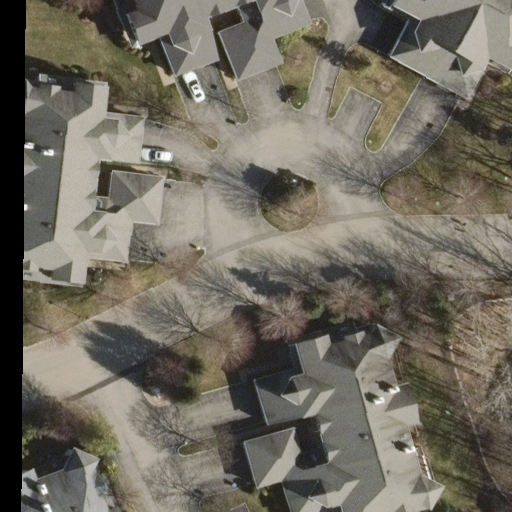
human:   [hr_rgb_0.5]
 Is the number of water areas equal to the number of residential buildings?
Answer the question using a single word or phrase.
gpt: no

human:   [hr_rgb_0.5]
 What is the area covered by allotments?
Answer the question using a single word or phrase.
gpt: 0m2

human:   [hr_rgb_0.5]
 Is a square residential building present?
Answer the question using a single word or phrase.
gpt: no

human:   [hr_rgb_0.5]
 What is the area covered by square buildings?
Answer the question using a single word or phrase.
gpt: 0m2

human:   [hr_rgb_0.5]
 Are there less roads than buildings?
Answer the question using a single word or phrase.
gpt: yes

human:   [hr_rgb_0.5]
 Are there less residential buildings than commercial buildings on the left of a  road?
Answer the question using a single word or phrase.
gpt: no

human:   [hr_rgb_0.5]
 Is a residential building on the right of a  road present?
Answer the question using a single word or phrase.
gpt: yes

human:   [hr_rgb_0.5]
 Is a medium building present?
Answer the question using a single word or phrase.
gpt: yes

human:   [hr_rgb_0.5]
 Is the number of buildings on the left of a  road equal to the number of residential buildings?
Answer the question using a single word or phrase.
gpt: no

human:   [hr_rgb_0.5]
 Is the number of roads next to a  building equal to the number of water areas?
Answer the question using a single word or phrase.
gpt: no

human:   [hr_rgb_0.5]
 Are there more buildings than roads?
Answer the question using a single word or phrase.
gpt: yes

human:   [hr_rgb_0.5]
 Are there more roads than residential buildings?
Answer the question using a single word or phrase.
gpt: no

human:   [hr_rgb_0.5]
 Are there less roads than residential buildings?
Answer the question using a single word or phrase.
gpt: yes

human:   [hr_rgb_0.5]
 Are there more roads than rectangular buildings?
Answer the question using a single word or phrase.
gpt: yes

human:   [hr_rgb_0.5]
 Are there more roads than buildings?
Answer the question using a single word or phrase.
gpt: no

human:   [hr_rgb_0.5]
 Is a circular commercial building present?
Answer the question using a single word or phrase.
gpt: no

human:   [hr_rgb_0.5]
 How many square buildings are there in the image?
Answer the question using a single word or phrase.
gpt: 0

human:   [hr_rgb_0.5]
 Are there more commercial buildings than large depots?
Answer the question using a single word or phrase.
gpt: no

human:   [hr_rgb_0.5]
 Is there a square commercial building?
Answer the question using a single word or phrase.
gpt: no

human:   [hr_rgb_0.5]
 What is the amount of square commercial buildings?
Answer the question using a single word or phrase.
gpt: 0

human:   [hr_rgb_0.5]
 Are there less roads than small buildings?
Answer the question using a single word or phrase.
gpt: no

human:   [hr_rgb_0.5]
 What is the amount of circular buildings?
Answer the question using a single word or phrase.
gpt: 0

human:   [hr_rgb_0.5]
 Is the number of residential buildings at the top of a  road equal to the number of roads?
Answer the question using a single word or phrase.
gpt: no

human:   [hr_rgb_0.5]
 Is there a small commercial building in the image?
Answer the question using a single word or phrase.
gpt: no

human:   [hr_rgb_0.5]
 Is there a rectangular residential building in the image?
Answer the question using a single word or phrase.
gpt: yes

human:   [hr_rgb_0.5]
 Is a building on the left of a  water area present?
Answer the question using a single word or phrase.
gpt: no

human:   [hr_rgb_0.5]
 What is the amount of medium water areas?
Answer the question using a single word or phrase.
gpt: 0

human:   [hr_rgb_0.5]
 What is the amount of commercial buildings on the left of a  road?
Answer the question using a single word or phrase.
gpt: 0

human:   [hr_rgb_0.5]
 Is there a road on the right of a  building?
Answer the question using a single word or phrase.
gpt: yes

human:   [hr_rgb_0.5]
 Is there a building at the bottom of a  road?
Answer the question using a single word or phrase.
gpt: yes

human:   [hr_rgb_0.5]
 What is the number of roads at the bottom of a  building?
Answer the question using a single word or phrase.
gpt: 2

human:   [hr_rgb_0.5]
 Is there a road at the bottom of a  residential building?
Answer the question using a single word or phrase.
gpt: yes

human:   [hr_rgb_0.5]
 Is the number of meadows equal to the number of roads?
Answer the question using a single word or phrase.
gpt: no

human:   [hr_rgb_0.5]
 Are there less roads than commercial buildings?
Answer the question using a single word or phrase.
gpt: no

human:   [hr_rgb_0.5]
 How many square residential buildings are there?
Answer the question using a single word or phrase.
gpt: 0

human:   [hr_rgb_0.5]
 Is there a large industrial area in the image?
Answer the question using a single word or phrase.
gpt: no